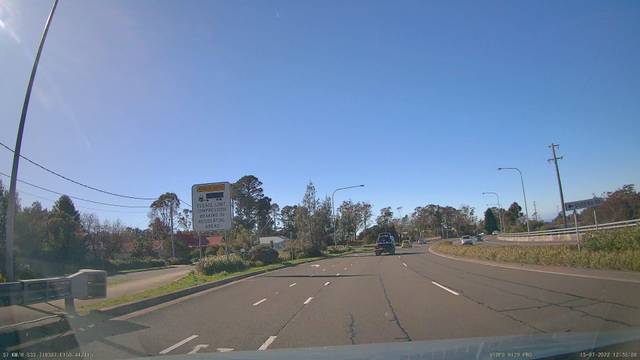
Region: Australia
Coordinates: -33.718, 150.443